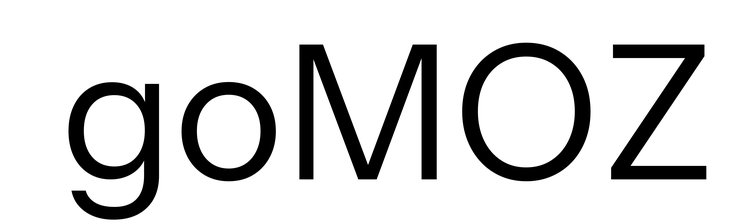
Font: InstrumentSans_Regular